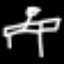
Label: bed